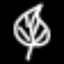
Label: leaf